Question: I'm working on scraping data from <URL> page, specifically the "Statistics Table For All Employees".
When I try to use 'BeautifulSoup' or a simple regex, I am unable to pull the table, presumably either because it is a nested list or because of the line breaks, although I really have no clue.
Here's some sample code:
'''
url='http://www.forecasts.org/data/data/PAYEMS.htm'
def get( URL): #getting text from the web
ses = requests.session()
return ses.get(URL).text
htmltext=get(url)
regex = 'Date(.+?)All'
pattern = re.compile(regex)
nonFarm = re.findall(pattern,htmltext)
'''

Desired output:
'''
[1939-01-01, 29923, 1939-02-01, 30101, ...]
'''
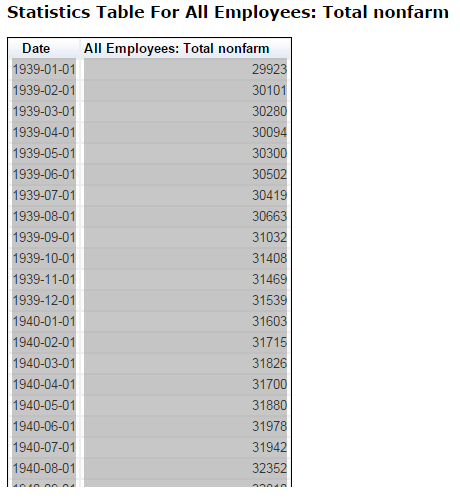
Answer: The problem is that the desired data is inside a javascript code.
I would use regular expressions to parse the javascript array and <URL> to "load" it into a Python list:
'''
from ast import literal_eval
from pprint import pprint
import re
import requests
url = 'http://www.forecasts.org/data/data/PAYEMS.htm'
with requests.Session() as session:
response = session.get(url)
pattern = re.compile(r"data = google\.visualization\.arrayToDataTable\((.*?)\);", re.MULTILINE | re.DOTALL)
data = pattern.search(response.content).group(1)
data = literal_eval(data)
pprint(data)
'''
Prints:
'''
[['Date', 'All Employees: Total nonfarm'],
['1939-01-01', 29923],
['1939-02-01', 30101],
...
['2014-07-01', 138976],
['2014-08-01', 139118]]
'''